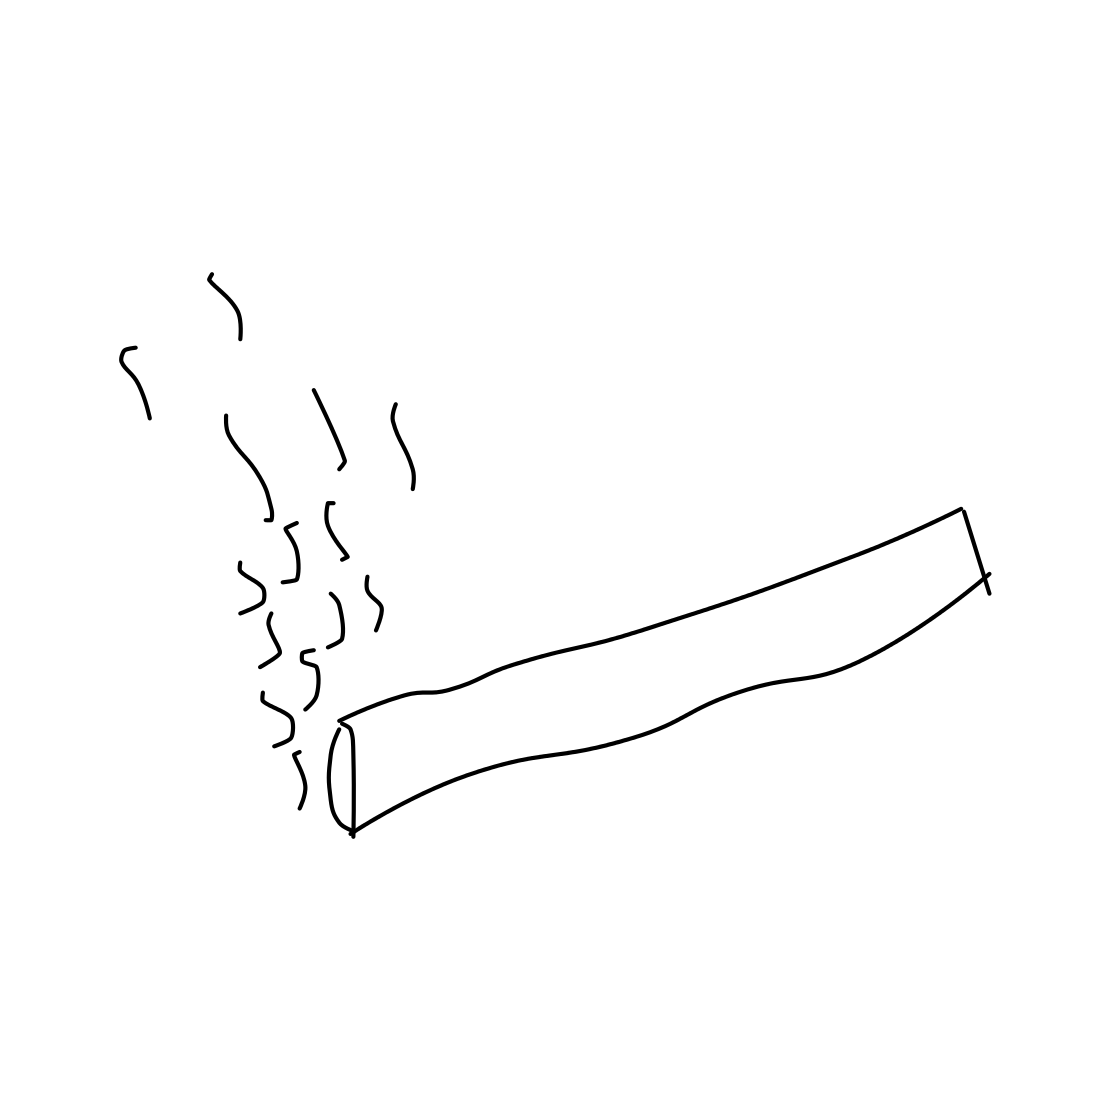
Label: cigarette